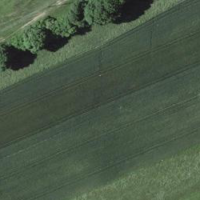
EUNIS habitat code: 52
Species observed at this site:
Primula veris